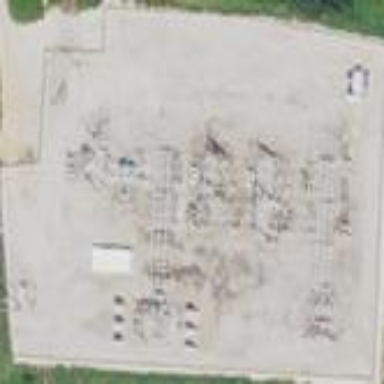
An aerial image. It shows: Outdoor transmission substation.